【题型】选择题　【知识点】解析几何　【难度】easy
如图，用 35 个单位正方形拼成一个矩形，点 $P_1, P_2, P_3, P_4$ 以及四个标记为“$\blacktriangle$”的点在正方形的顶点处. 集合 $\Omega=\{P_1, P_2, P_3, P_4\}$，点 $P \in \Omega$，过 $P$ 作直线 $l_p$，使得不在 $l_p$ 上的“$\blacktriangle$”的点分布在 $l_p$ 的两侧. 用 $D_1(l_p)$ 和 $D_2(l_p)$ 分别表示 $l_p$ 一侧和另一侧的“$\blacktriangle$”的点到 $l_p$ 的距离之和，若过 $P$ 的直线 $l_p$ 中有且只有一条满足 $D_1(l_p)=D_2(l_p)$，则 $\Omega$ 中所有这样的 $P$ 有（\quad）

A. 0 个 \quad B. 1 个 \quad C. 2 个 \quad D. 3 个
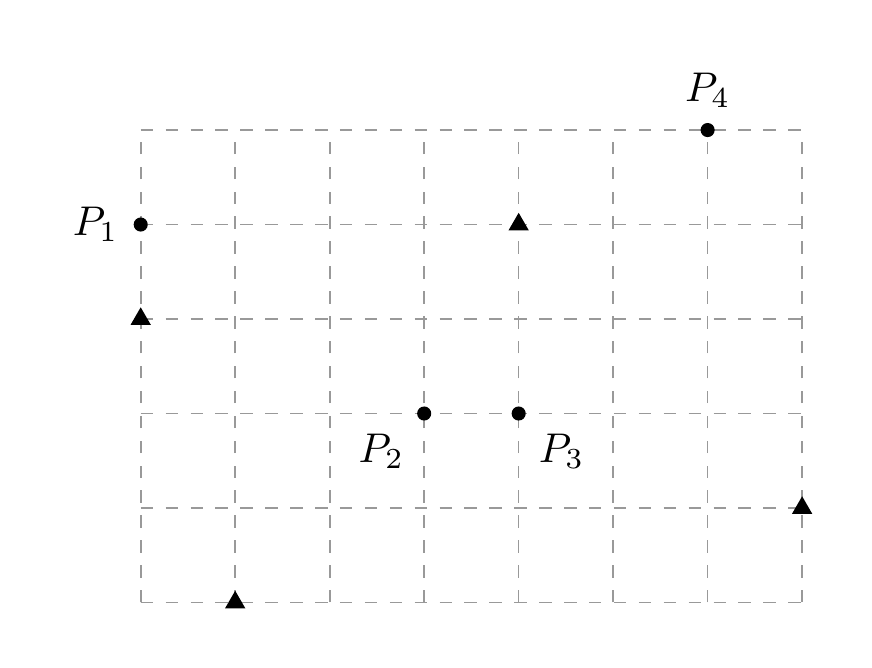
【解答】
【答案】D

【分析】建立平面直角坐标系，将“$\blacktriangle$”代表的四个点坐标写出，再利用平行四边形的性质即可.

【详解】建立平面直角坐标系，如图所示

则记为“$\blacktriangle$”的四个点是 $A(0,3), B(1,0), C(7,1), D(4,4)$，

线段 $DA, AB, BC, CD$ 的中点分别为 $E, F, G, H$，

易知四边形 $EFGH$ 为平行四边形，设其对角线交于 $M(x,y)$，

则 $\vec{MA} + \vec{MB} + \vec{MC} + \vec{MD} = \vec{0}$.

由此求得 $M(3,2)$ 与点 $P_2$ 重合，

根据平行四边形的中心对称性可知，符合条件的直线 $l_p$ 一定经过点 $P_2$.

而过点 $P_1$ 和 $P_2$ 的直线有且仅有一条；过点 $P_3$ 和 $P_2$ 的直线有且仅有一条；

过点 $P_4$ 和 $P_2$ 的直线有且仅有一条.

所以符合条件的点是 $P_1, P_3, P_4$，故 3 个.

故选：D.

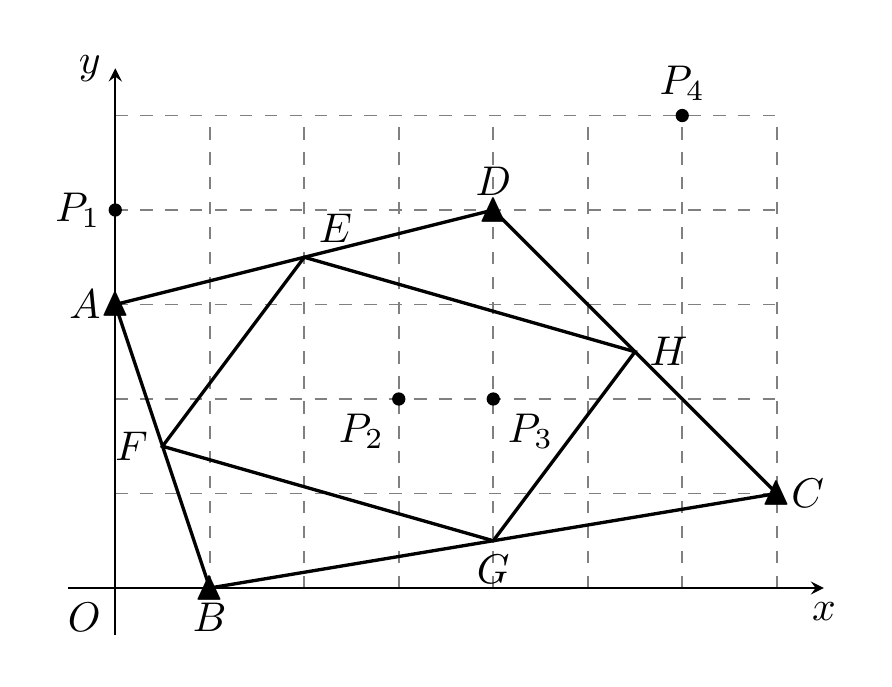